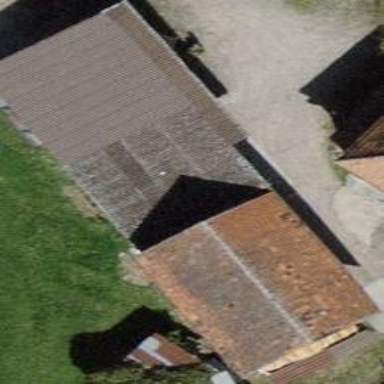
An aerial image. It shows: Shed.